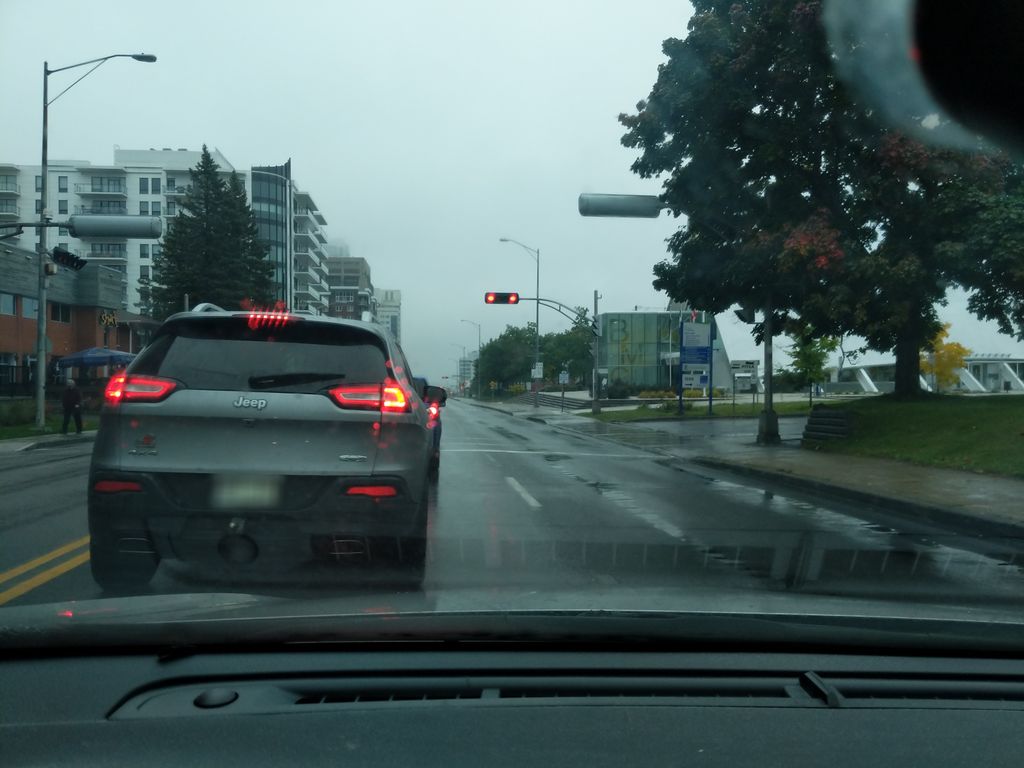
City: quebec_city